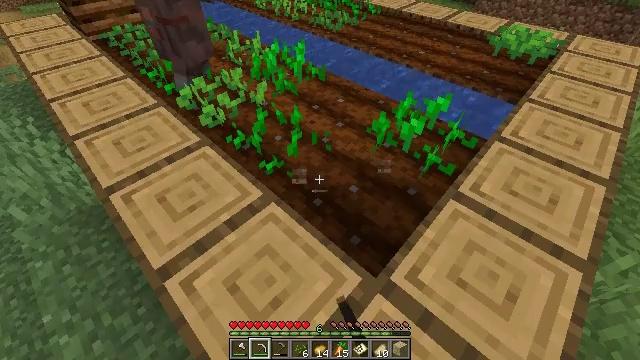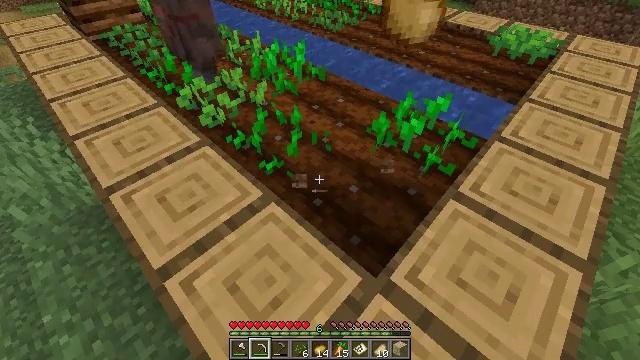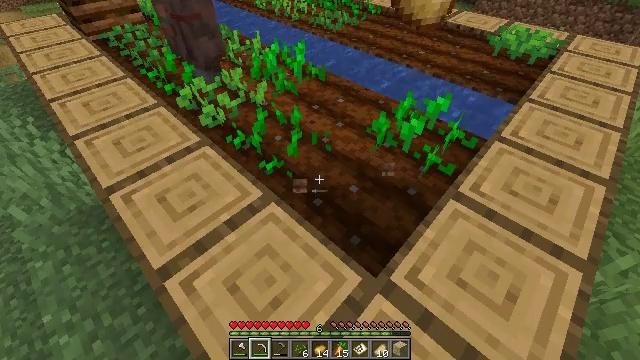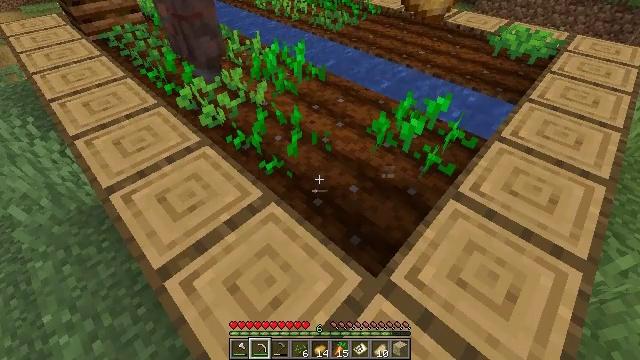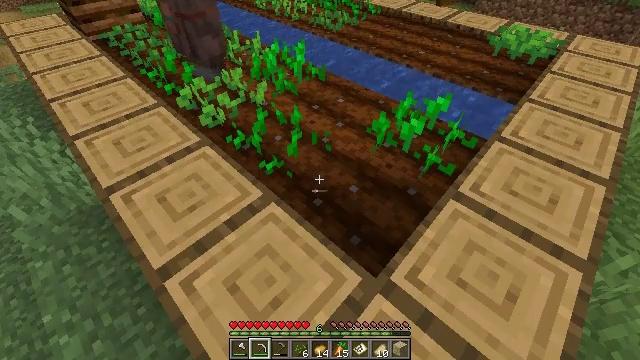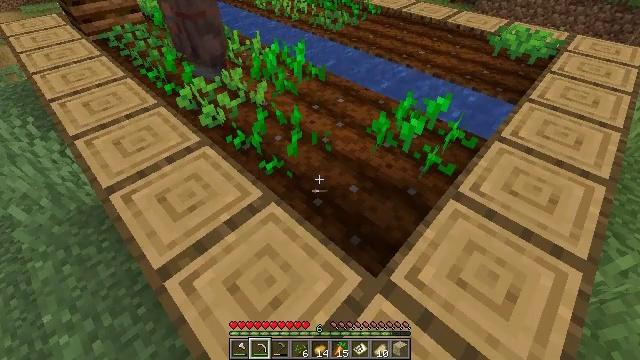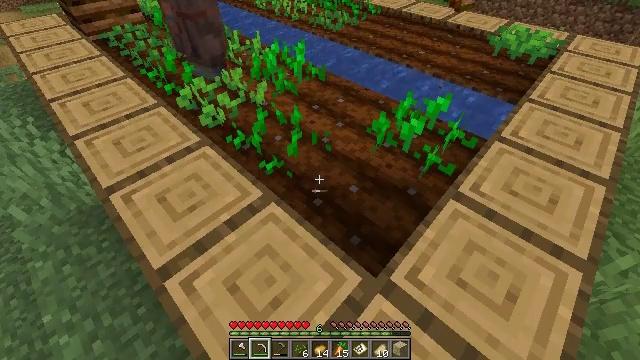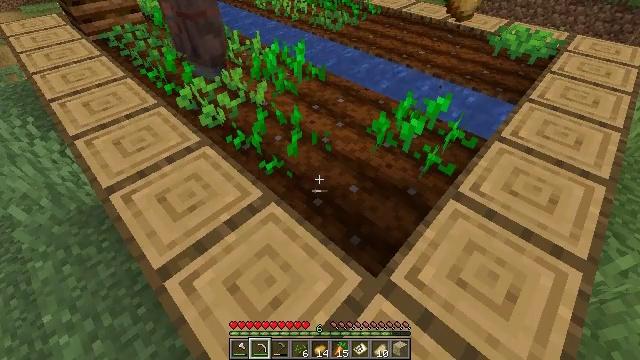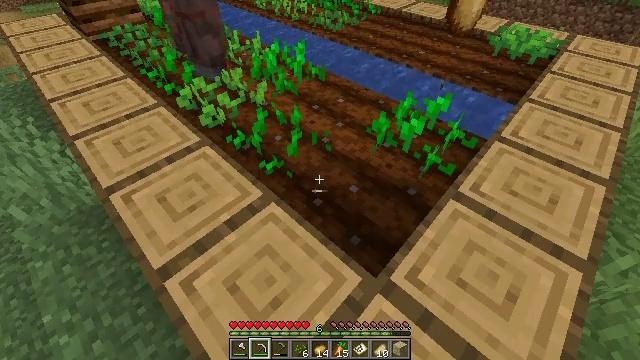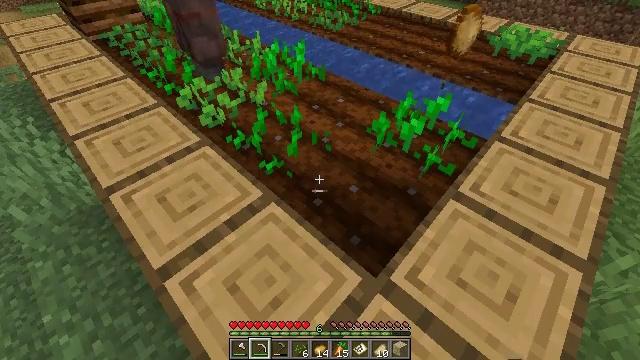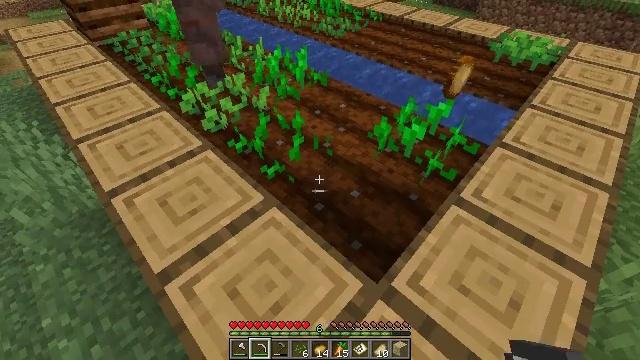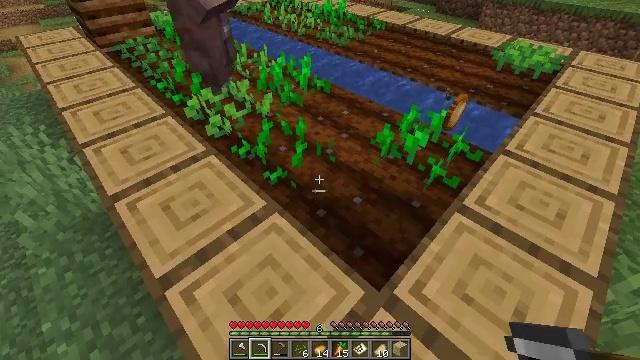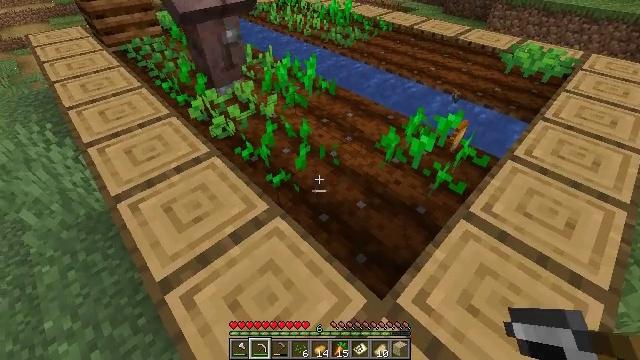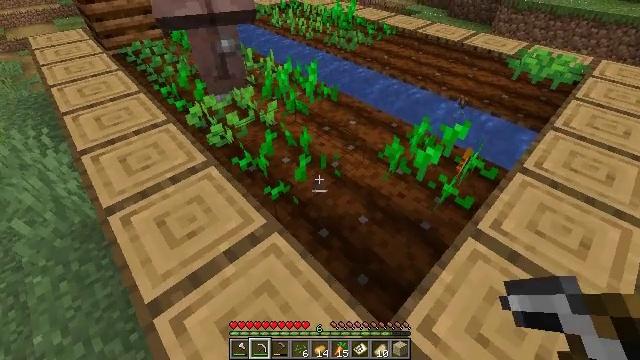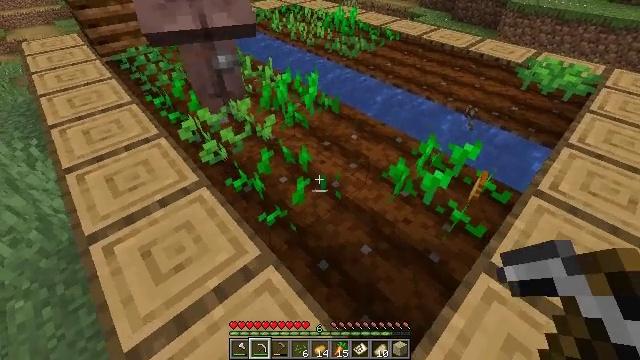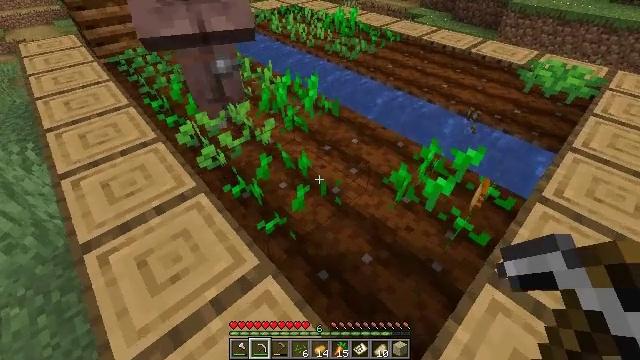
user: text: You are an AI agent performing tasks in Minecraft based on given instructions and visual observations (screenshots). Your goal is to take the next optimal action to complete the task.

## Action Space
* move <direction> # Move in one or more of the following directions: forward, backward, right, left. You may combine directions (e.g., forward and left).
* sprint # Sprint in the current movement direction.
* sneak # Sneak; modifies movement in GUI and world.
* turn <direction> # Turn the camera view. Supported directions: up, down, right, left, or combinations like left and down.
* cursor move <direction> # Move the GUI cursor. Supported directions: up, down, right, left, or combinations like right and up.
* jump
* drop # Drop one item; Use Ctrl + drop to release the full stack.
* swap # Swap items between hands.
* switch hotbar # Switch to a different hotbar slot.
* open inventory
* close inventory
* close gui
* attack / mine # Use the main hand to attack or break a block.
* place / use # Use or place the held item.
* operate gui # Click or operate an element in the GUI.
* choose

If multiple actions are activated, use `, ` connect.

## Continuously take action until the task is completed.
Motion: motion action
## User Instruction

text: Collect carrots by breaking the crop.
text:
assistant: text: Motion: no_op
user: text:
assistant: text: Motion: no_op
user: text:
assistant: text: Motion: no_op
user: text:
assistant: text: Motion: no_op
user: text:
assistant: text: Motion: no_op
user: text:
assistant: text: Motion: no_op
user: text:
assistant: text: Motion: no_op
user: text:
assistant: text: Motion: no_op
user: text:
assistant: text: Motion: no_op
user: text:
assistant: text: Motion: turn up
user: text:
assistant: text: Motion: turn up
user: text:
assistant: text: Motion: move forward, turn left
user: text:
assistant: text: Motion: move forward
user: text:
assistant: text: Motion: move forward
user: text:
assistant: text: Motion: move forward
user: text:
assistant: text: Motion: move forward
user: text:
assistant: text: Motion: no_op
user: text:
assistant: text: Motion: no_op
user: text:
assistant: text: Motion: no_op
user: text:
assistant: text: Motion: no_op
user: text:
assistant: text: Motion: no_op
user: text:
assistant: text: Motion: no_op
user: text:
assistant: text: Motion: no_op
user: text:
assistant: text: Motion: no_op
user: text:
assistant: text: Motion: no_op
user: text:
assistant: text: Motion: no_op
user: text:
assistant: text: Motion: move left
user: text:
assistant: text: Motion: move left
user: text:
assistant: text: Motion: move left
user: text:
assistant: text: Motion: move left